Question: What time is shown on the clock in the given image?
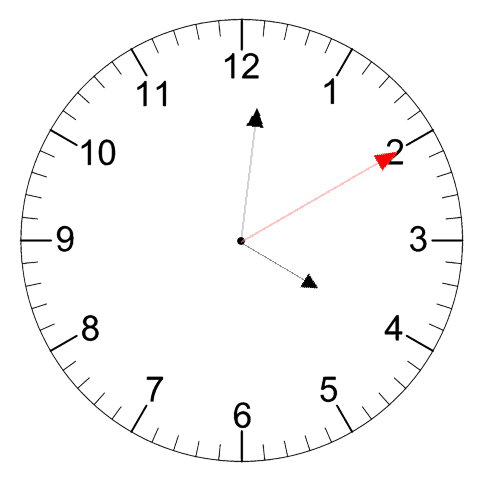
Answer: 04:01:10